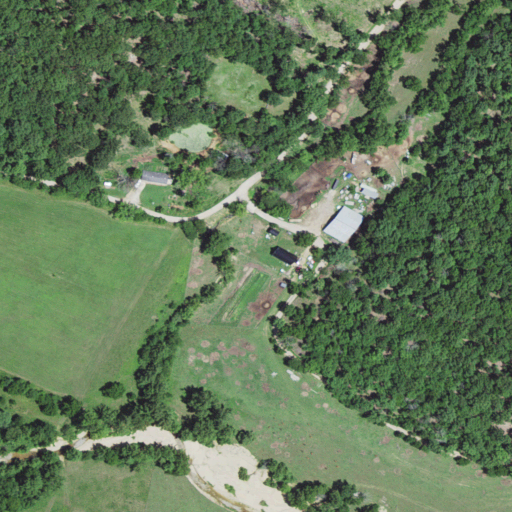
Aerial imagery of valley in Missouri named Ellis Hollow containing deciduous forest, pasture, open development, shrub, medium intensity development, and low intensity development